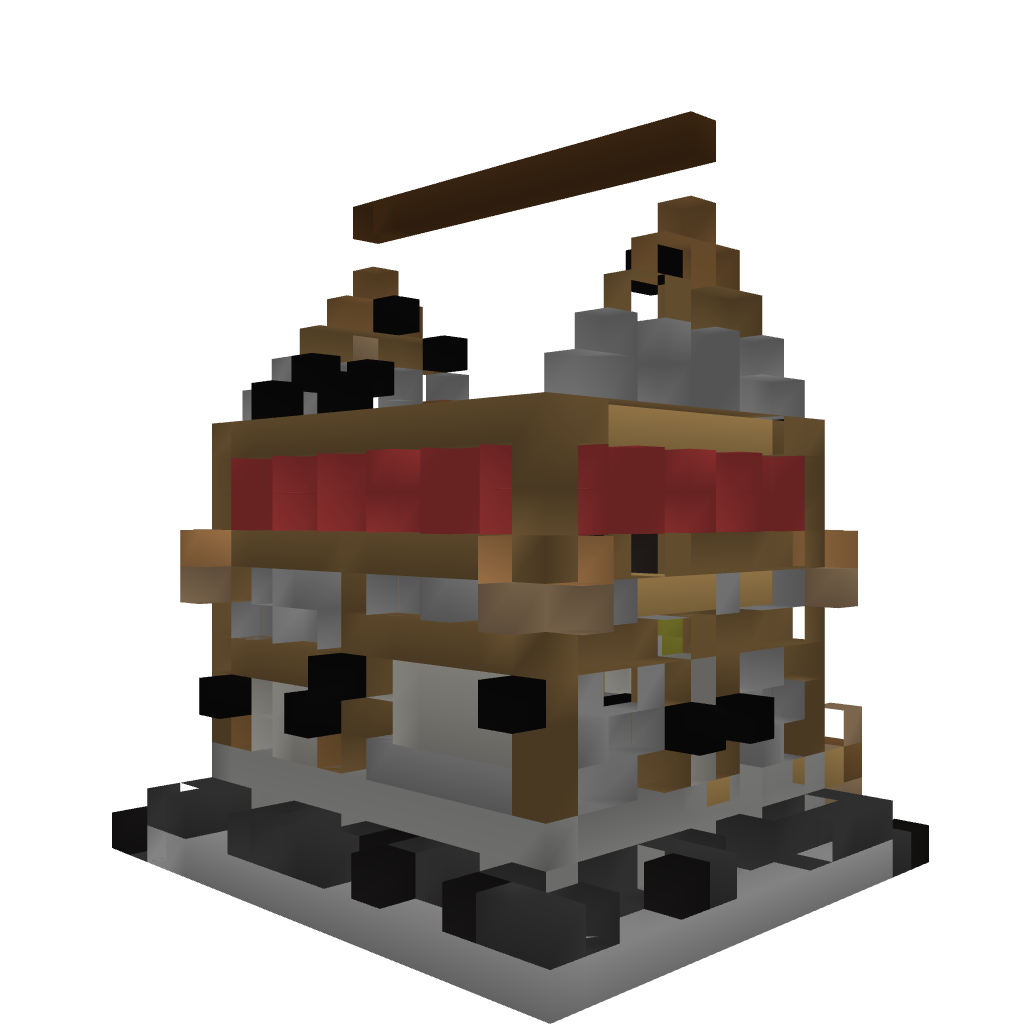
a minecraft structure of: Medieval Store